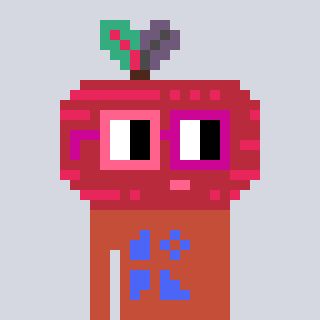
a pixel art character with square pink and red glasses, a beet-shaped head and a rust-colored body on a cool background